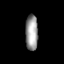
Tissue: prostate
Cell type: Fibroblasts
Senescence score: 0.6863
Nuclear area (px): 439
Mean DAPI intensity: 153.841